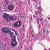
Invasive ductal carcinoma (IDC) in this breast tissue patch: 0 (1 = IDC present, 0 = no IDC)